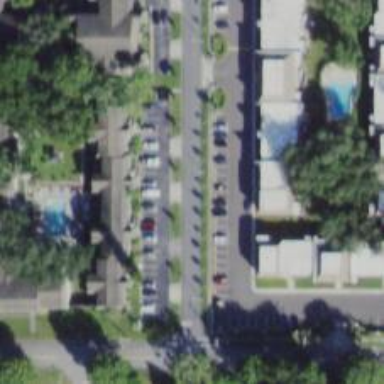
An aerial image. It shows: Residential road.